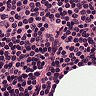
Metastatic tissue present: no